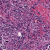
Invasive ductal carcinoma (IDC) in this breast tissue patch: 1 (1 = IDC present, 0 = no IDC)